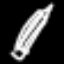
Label: pencil